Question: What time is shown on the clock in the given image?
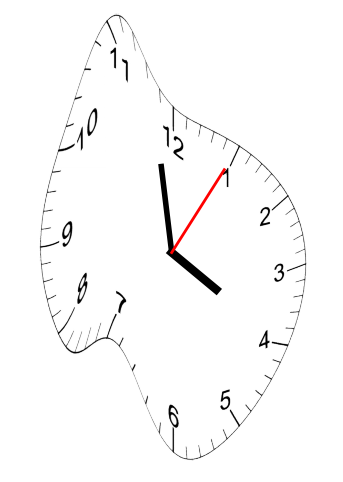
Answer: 03:58:05